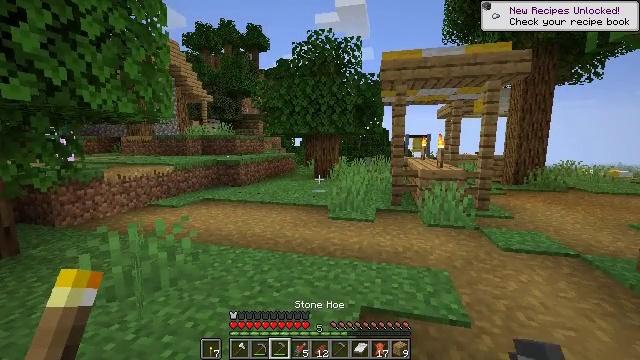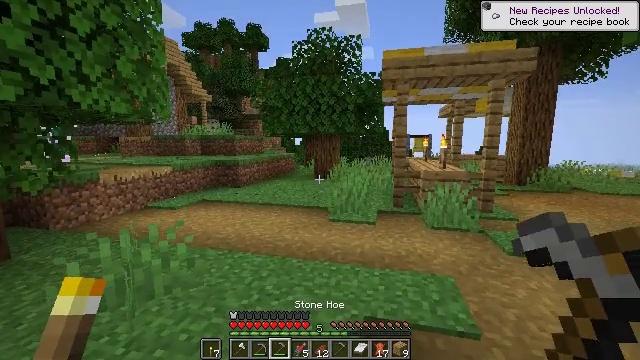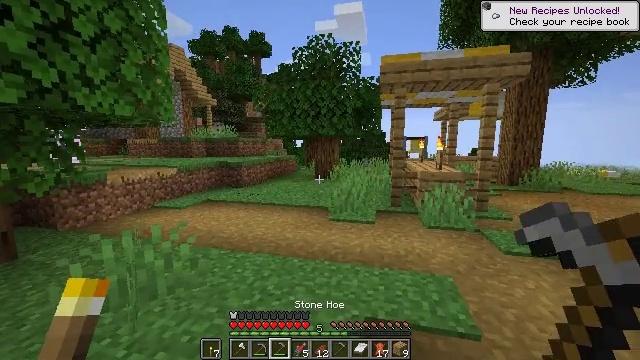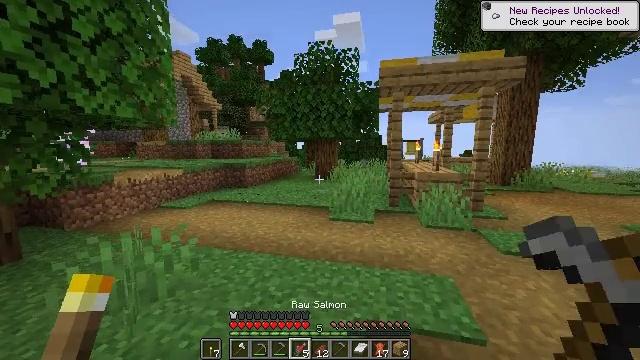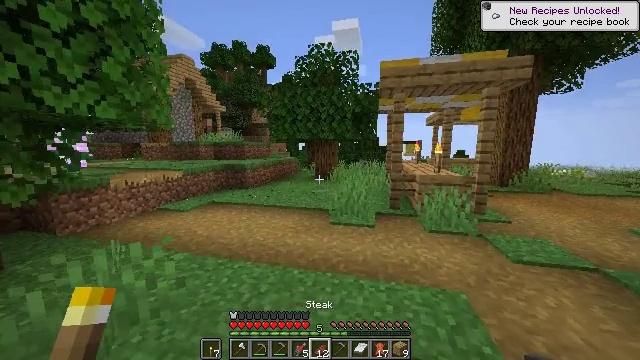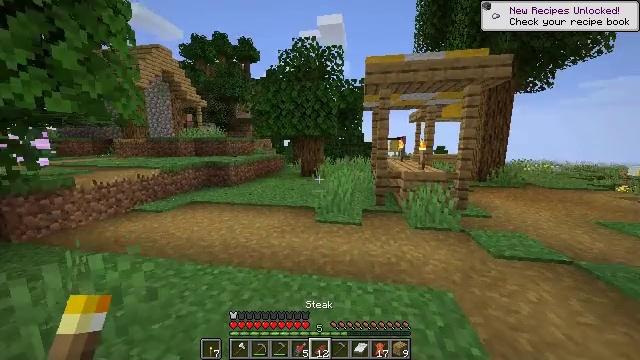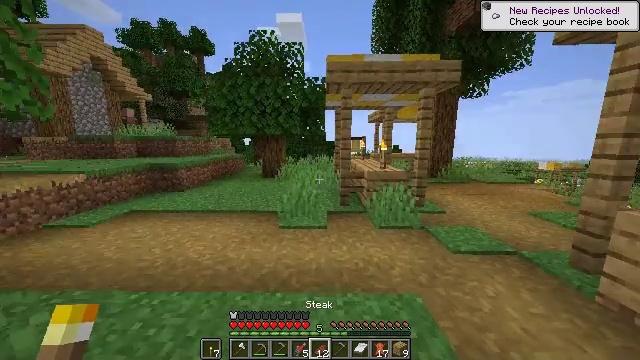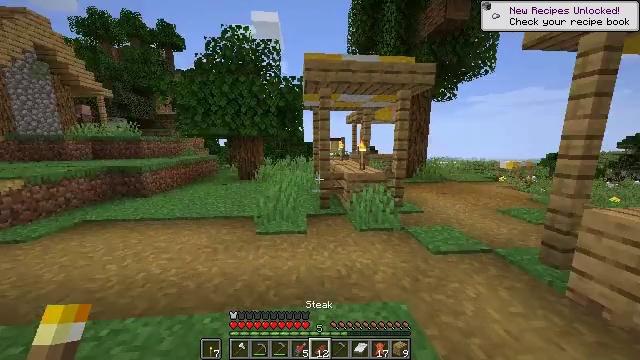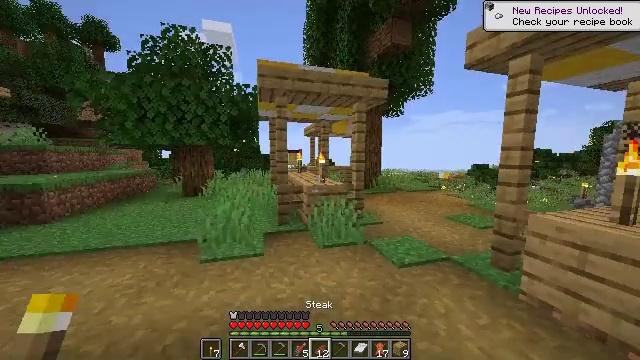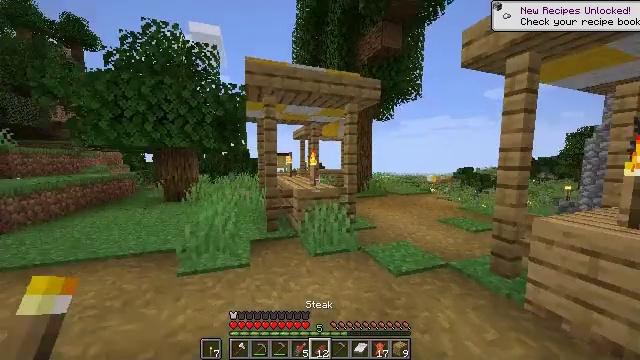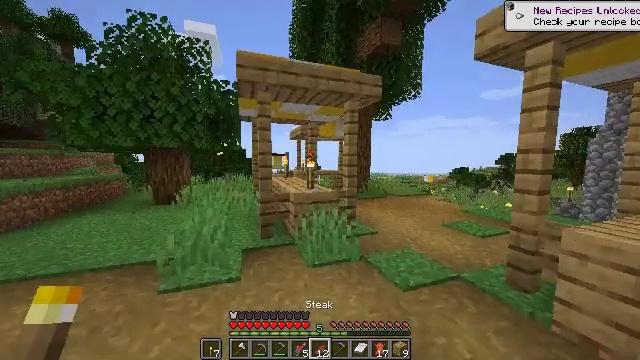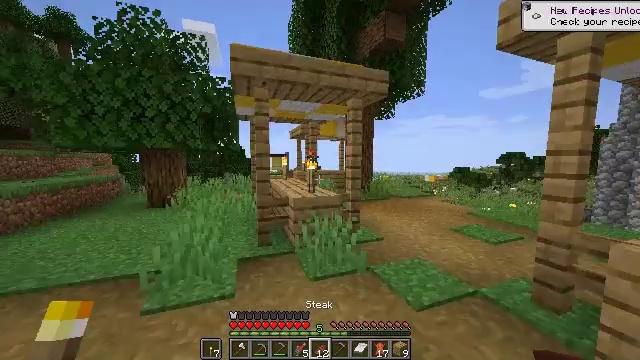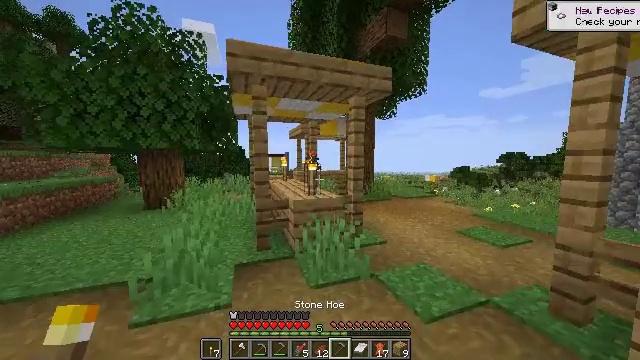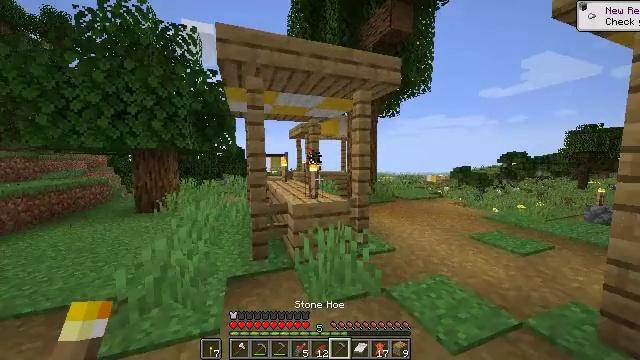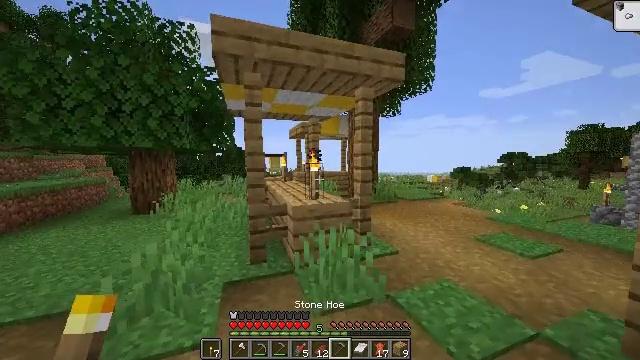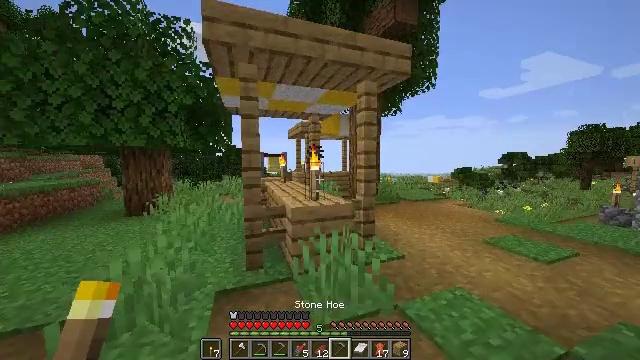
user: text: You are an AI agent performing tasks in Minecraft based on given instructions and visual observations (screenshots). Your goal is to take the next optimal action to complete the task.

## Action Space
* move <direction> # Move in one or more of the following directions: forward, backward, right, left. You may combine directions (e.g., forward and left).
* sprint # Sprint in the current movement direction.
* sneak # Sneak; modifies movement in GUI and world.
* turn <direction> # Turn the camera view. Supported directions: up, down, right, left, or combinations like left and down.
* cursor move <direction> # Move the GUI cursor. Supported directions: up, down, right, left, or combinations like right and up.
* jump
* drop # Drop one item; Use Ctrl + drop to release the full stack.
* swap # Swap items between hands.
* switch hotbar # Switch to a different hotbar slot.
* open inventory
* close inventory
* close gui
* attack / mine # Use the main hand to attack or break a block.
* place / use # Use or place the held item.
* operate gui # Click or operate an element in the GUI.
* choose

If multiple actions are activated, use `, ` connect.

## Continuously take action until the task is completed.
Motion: motion action
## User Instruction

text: Remove a stone hoe from the inventory.
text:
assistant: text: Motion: move forward, sprint
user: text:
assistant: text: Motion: move forward, sprint
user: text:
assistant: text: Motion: move forward, sprint
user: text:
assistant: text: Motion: move forward, sprint
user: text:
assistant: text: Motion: move forward, sprint, turn right and down
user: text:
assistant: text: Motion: move forward, sprint, turn right
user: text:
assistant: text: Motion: move forward, sprint, turn right
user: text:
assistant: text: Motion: move forward, sprint, turn right and up
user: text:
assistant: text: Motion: move forward, sprint, turn right
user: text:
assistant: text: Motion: move forward, sprint
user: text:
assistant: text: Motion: move forward, sprint
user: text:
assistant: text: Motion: move forward, sprint
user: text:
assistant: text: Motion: move forward, sprint
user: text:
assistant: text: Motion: move forward, sprint
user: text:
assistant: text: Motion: move forward, sprint
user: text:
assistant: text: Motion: move forward, sprint
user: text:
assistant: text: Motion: move forward, sprint
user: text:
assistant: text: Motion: move forward, sprint
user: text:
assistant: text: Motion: move forward, sprint, turn left
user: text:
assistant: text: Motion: move forward, sprint
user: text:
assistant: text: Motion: move forward, sprint
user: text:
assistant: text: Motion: move forward
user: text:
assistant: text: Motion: turn left
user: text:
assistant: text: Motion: turn left
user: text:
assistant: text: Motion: turn left
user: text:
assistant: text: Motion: turn left and up
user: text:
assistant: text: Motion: turn left and up
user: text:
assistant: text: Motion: turn left
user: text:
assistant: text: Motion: drop
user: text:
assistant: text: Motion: drop